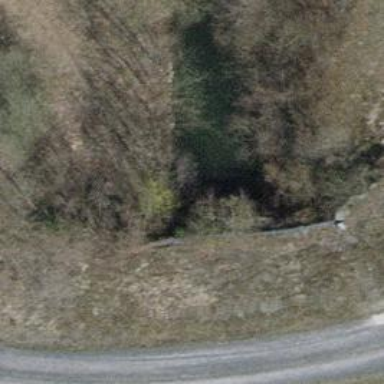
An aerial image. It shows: Culvert tunnel.